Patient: sex M, age 53
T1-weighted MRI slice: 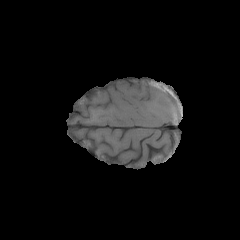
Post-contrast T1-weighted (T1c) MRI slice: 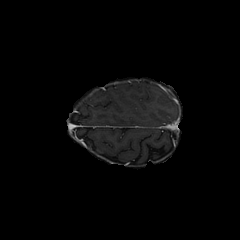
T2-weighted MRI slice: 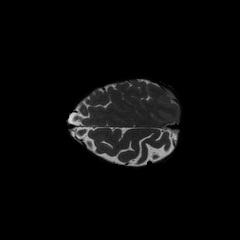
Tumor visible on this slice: no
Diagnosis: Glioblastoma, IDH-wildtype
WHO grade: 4